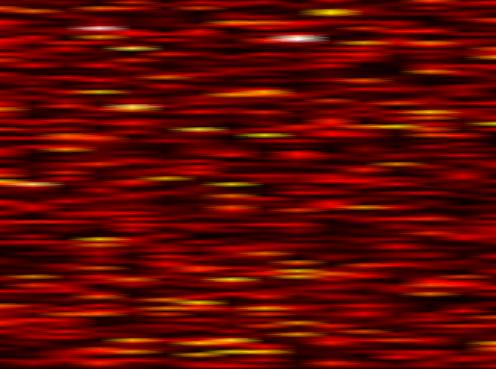
Label: WOLA